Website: lowes
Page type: customer-info-address
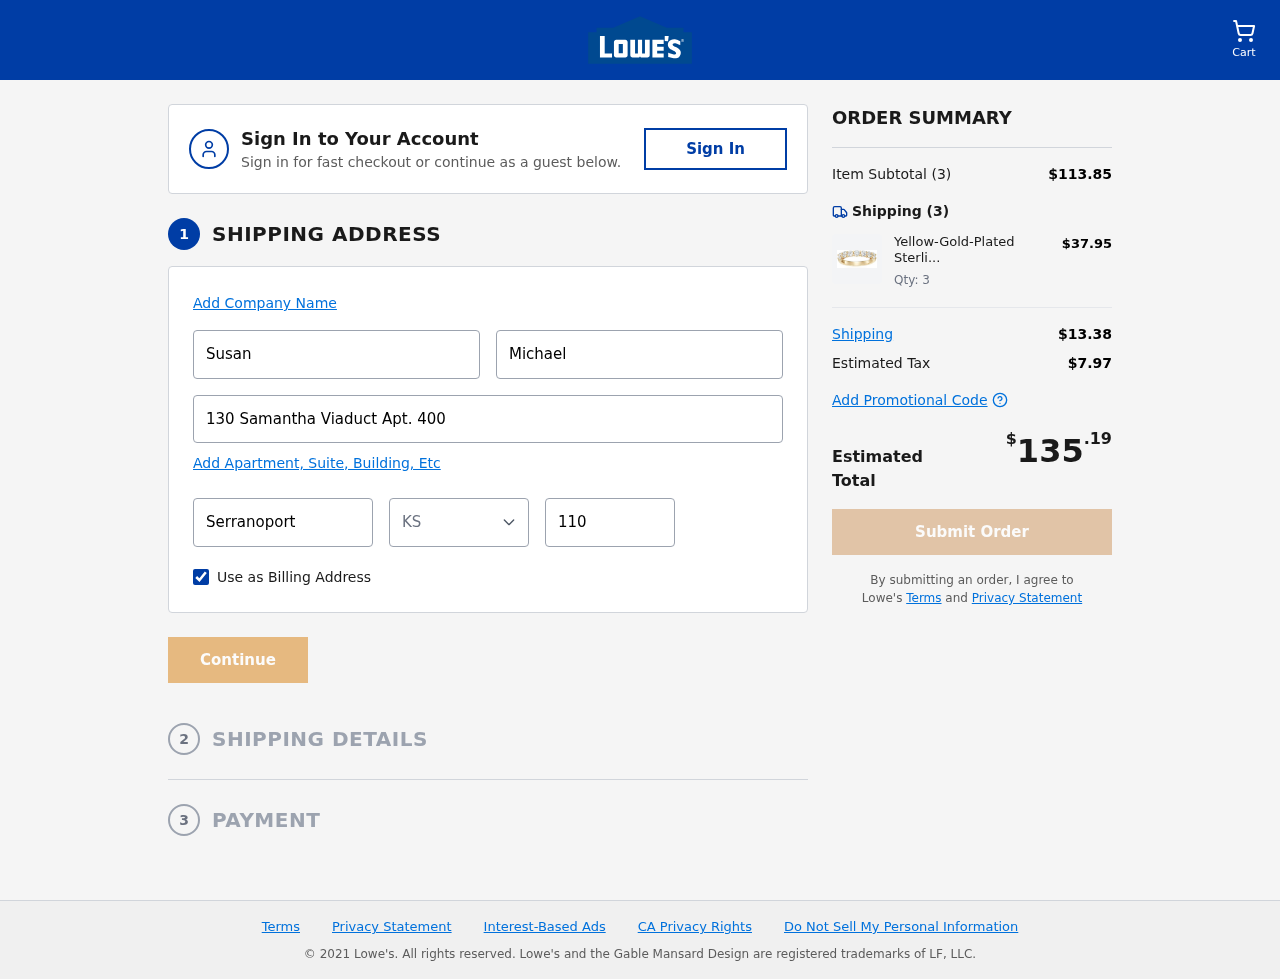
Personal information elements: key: PII_CITY
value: Serranoport
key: PII_FIRSTNAME
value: Susan
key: PII_LASTNAME
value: Michael
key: PII_POSTCODE
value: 11032
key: PII_STATE_ABBR
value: KS
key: PII_STREET
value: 130 Samantha Viaduct Apt. 400
Product elements: key: PRODUCT1_NAME
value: Yellow-Gold-Plated Sterling Silver 7-Stone Ring made with Swarovski Zirconia (1 cttw), Size 7
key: PRODUCT1_PRICE
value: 37.95
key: PRODUCT1_QUANTITY
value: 3
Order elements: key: ORDER_NUM_ITEMS
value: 3
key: ORDER_SUBTOTAL
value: $113.85
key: ORDER_NUM_ITEMS2
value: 3
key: ORDER_SHIPPING_COST
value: $13.38
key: ORDER_TAX
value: $7.97
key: ORDER_TOTAL
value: $135.19